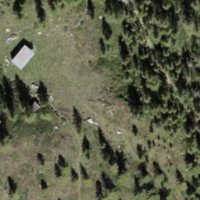
EUNIS habitat code: 45
Species observed at this site:
Arnica montana